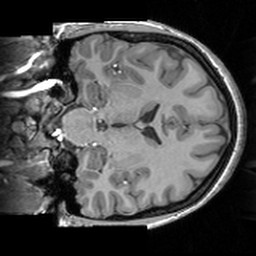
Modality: T1w
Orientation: coronal
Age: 23
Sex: female
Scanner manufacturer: siemens
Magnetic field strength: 3 T
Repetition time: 1.63 s
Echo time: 0.00311 s